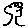
Label: tree